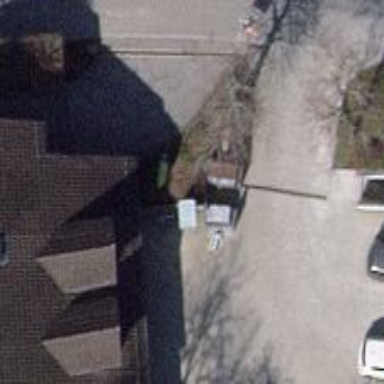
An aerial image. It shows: Post box.